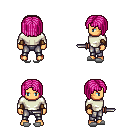
a pixel art fantasy rpg character, male body template, human, tanned skin, white long-sleeve shirt, metal pants, pink pageboy hairstyle, cloth bracers, white slippers, dagger, four views (front, back, left, right), 2x2 character sprite sheet, small pixel art, hard edges, no anti-aliasing